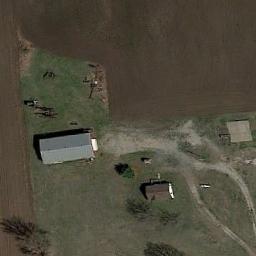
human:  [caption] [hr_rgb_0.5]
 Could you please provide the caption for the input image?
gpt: The sparse residential is on the grass next to the bare land .

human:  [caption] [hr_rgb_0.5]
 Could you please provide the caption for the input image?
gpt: In a sparse residential area there are two houses, One large and one small, Surrounded by farmland and open space .

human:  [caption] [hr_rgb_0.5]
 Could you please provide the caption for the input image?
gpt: There are two buildings of different shapes and sizes in the sparse residential .

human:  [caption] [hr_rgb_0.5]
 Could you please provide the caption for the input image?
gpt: At the intersection of two roads, There are several sparse residences .

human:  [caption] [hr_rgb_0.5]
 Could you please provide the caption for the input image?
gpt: A sparse residential area with two buildings on the green meadow .